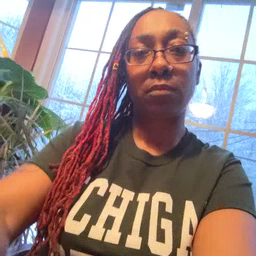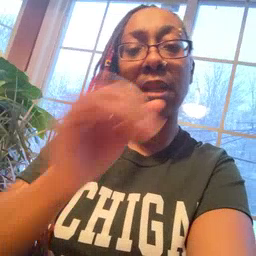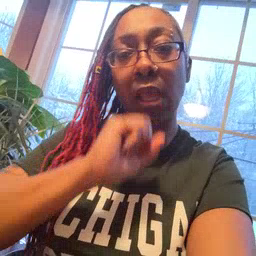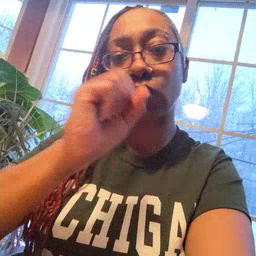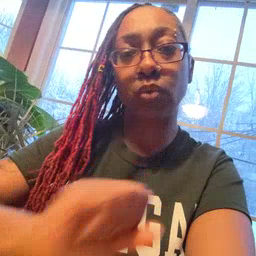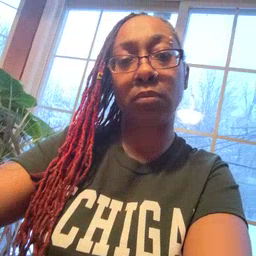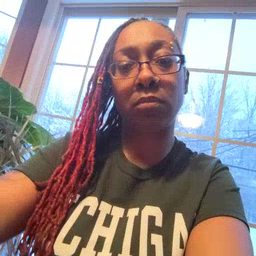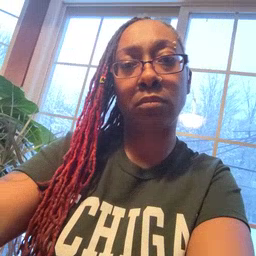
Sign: icecream